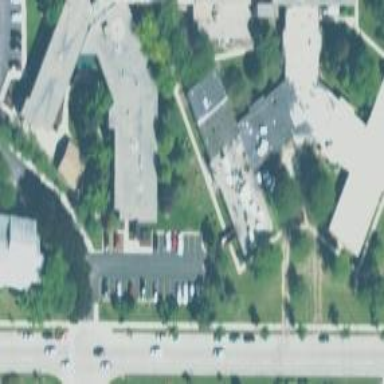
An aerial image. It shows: Healthcare facility identified as hospital.